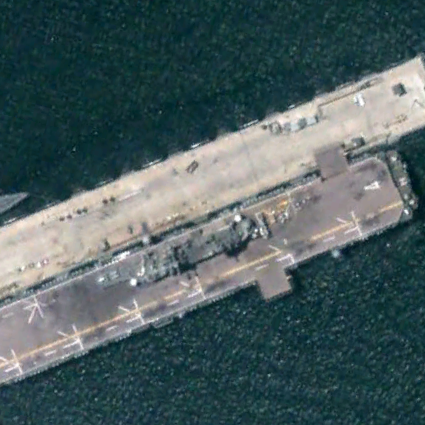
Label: assault